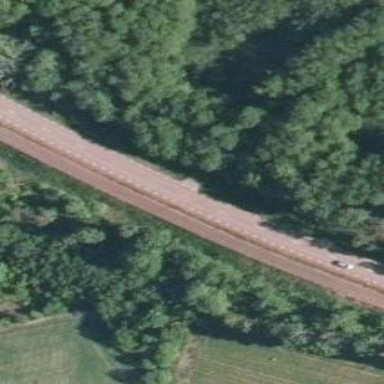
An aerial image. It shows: Cycleway.